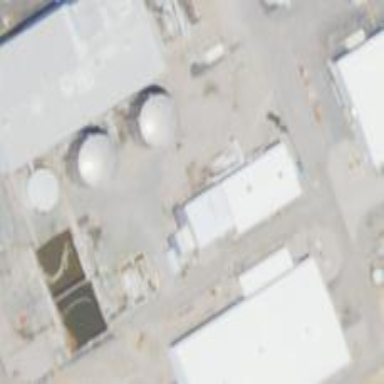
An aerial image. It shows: Industrial building.